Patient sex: F
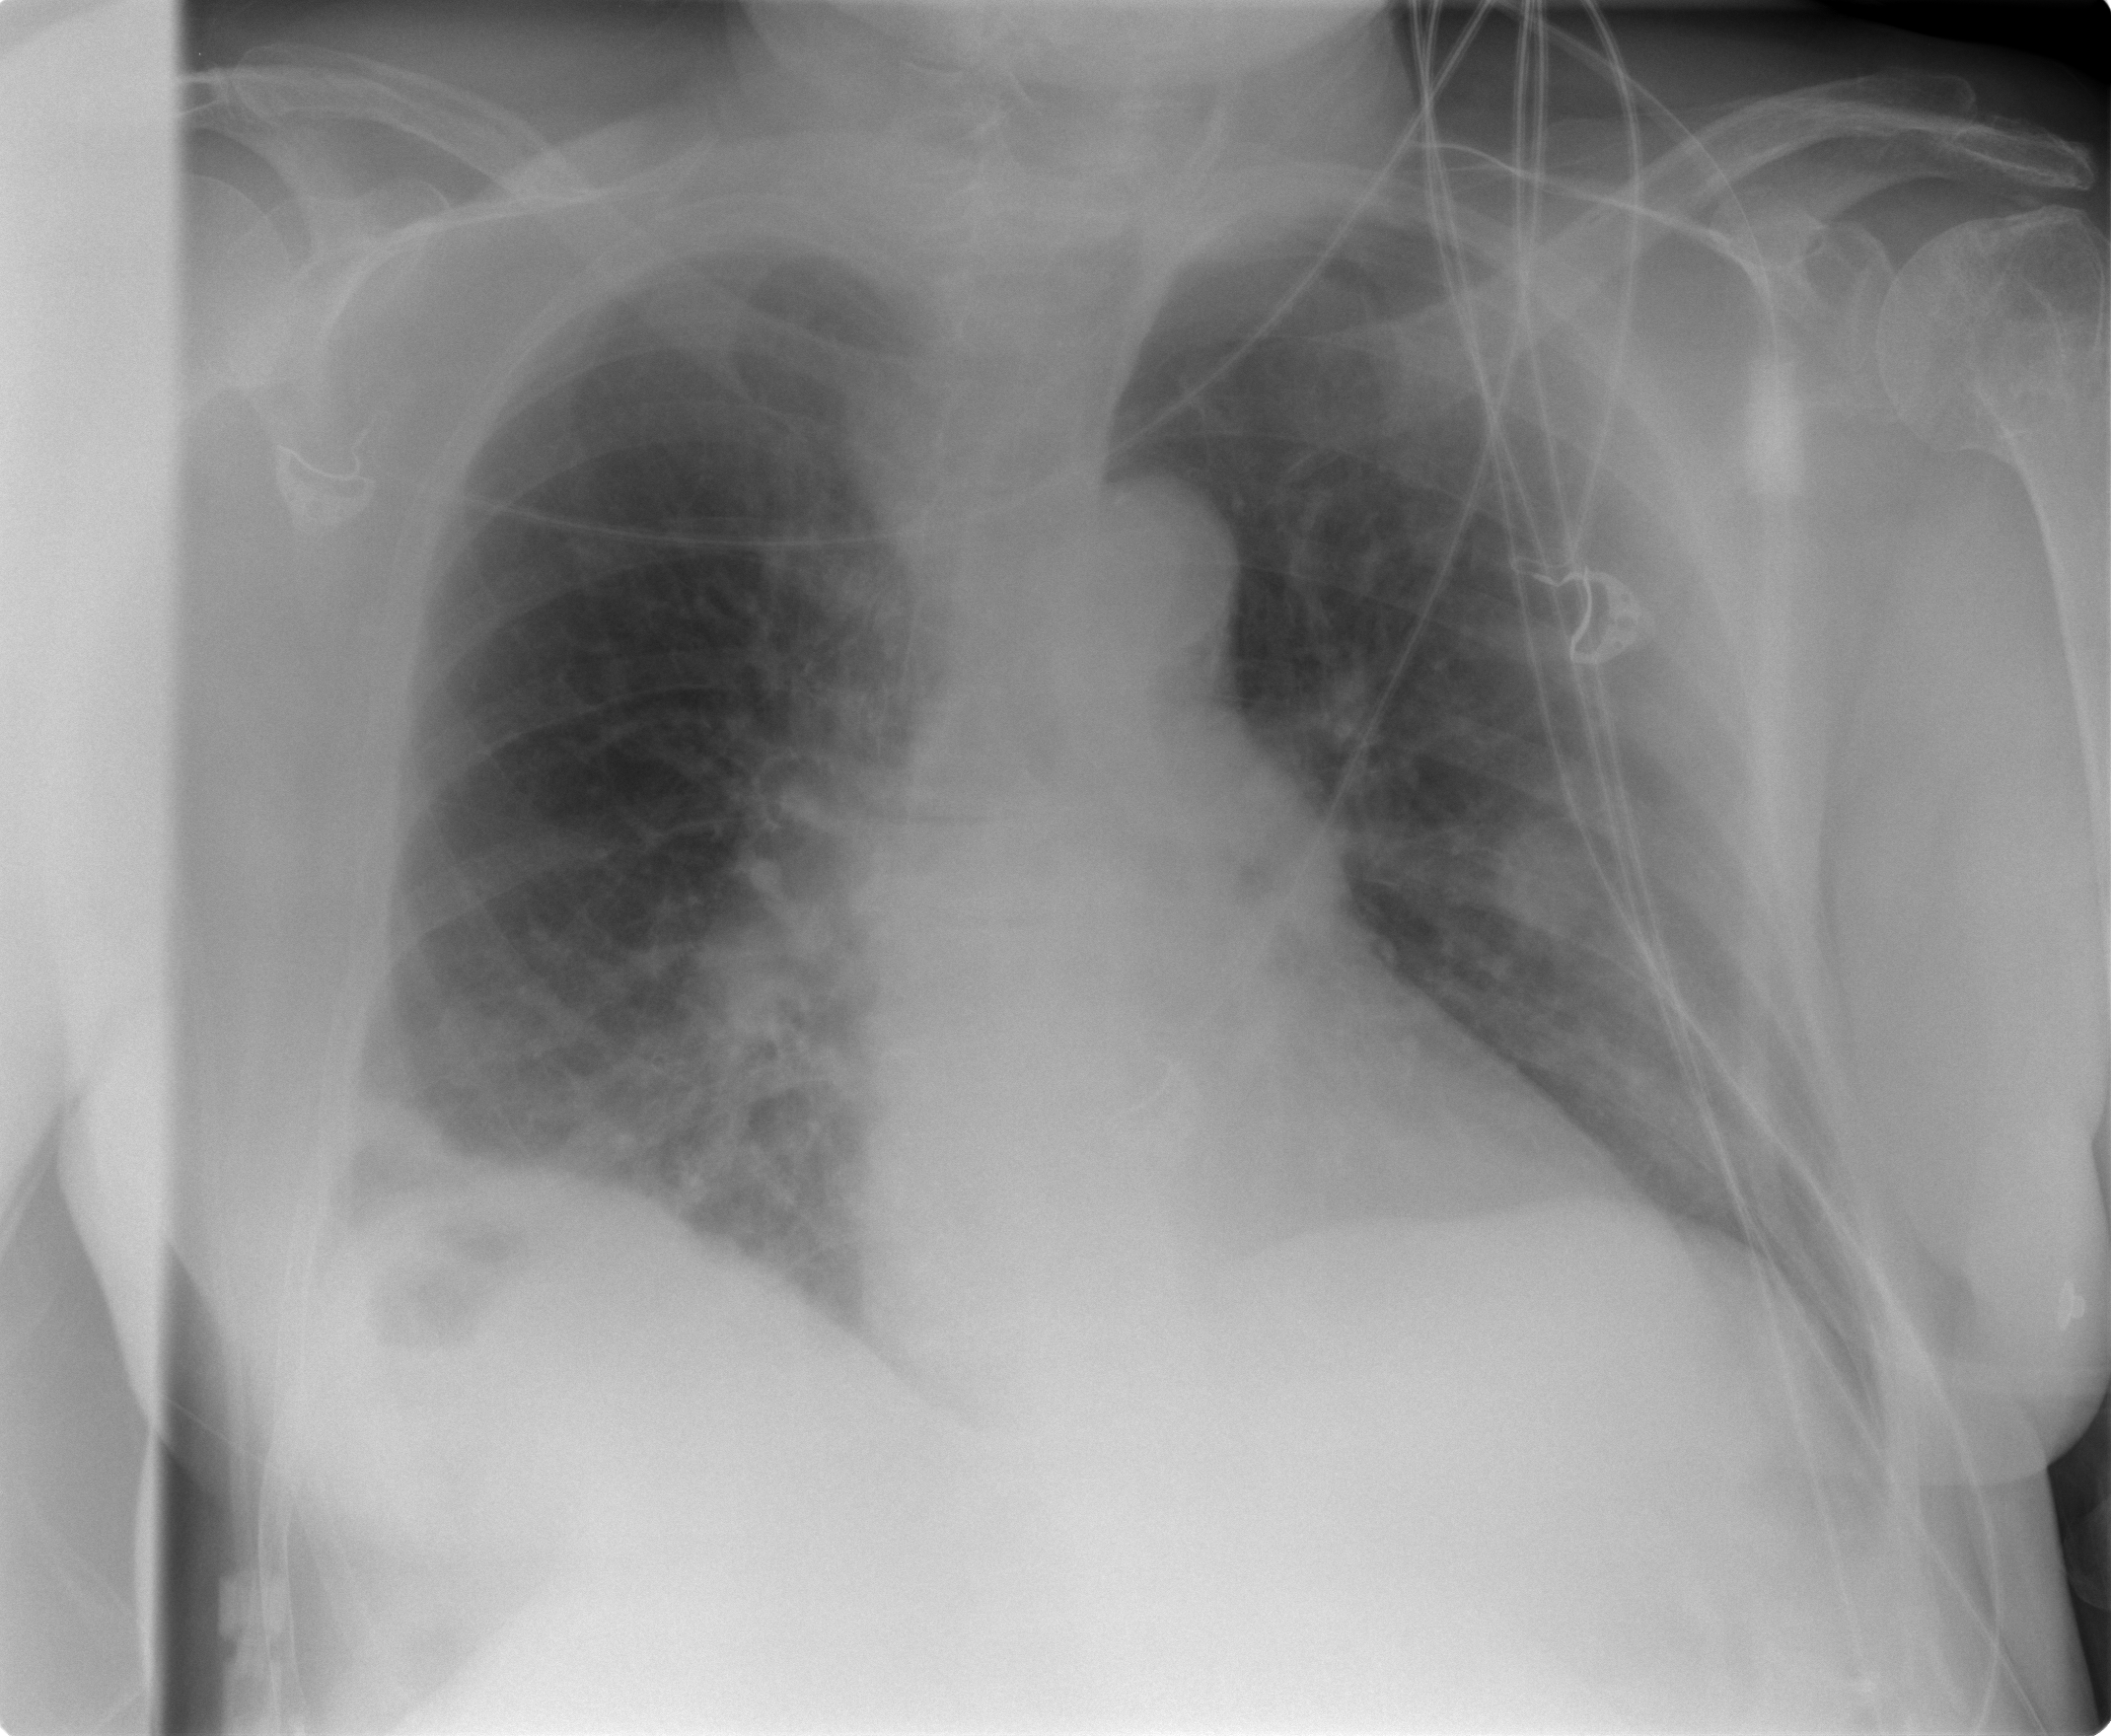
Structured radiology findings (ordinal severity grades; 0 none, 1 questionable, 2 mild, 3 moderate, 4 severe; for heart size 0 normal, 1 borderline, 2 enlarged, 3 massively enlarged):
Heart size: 1
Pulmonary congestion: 2
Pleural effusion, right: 0
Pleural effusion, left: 0
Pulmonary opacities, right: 1
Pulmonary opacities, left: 0
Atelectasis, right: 2
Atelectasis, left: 0